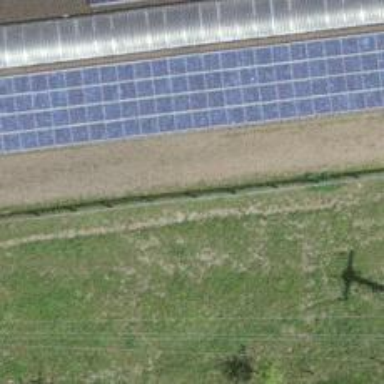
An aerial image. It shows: Solar power generator utilizing photovoltaic technology with solar photovoltaic panels.